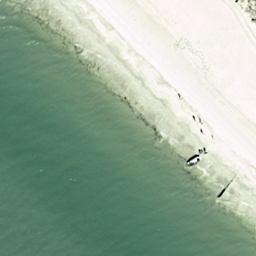
Label: beach